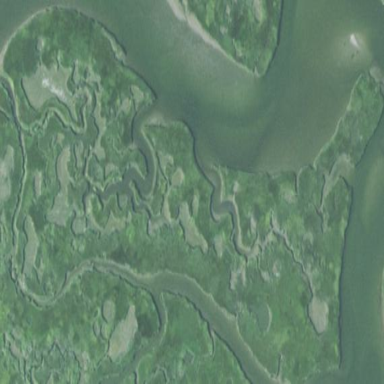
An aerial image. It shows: Islet in saltmarsh wetland with lower tidal levels.